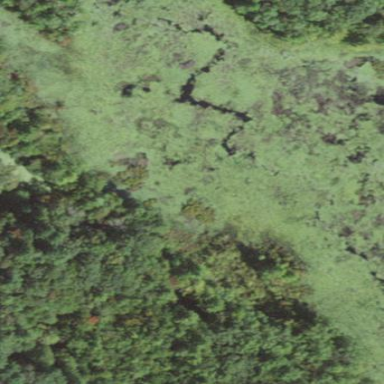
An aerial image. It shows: Marsh wetland.